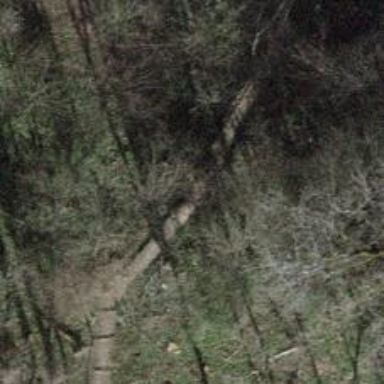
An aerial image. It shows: Road with steps.